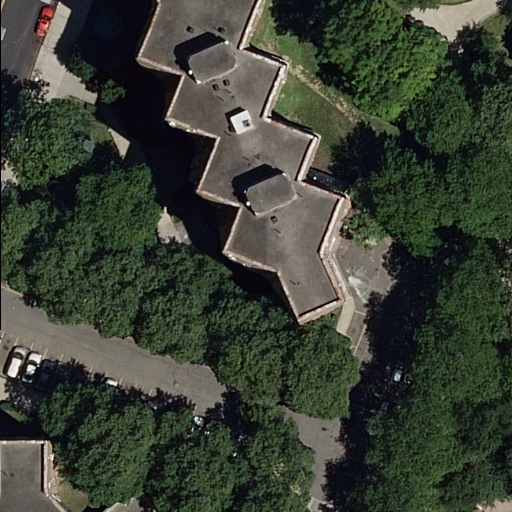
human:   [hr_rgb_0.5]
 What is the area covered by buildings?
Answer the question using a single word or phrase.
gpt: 1332m2

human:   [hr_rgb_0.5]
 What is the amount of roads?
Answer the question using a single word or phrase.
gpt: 5

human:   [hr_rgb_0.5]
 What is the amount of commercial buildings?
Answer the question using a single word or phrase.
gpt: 0

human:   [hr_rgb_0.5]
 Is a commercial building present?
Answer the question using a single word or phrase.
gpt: no

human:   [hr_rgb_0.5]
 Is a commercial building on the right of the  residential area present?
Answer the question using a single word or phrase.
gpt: no

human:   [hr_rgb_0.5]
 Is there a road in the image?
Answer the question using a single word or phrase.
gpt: yes

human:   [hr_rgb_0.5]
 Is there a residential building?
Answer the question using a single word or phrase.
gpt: yes

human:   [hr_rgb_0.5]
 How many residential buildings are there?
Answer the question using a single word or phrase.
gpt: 3

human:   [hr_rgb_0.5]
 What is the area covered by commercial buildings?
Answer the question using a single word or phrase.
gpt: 0m2

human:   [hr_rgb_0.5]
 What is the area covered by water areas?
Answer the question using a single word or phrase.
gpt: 0m2

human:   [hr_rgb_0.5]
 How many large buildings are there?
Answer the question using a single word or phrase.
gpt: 1

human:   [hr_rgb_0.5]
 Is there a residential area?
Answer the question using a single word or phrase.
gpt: yes

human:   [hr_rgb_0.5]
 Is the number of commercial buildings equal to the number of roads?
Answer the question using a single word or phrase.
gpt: no

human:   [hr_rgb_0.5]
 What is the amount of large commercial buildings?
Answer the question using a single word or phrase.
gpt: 0

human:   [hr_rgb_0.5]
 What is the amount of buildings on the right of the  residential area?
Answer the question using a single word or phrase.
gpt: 0

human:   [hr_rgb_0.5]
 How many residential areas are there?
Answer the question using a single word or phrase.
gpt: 1

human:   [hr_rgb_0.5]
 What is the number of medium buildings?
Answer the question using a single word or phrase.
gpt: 1

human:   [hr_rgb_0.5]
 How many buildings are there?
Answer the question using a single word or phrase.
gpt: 3

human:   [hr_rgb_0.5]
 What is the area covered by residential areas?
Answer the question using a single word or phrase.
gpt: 9802m2

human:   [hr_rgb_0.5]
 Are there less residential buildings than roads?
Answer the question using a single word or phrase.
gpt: yes

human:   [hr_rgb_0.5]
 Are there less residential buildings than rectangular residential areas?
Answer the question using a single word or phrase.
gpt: no

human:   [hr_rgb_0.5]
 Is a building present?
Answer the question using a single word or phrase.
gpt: yes

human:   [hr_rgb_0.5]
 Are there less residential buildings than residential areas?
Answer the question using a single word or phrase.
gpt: no

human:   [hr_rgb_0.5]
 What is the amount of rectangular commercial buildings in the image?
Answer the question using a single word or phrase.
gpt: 0

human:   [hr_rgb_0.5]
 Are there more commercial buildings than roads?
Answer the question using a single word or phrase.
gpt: no

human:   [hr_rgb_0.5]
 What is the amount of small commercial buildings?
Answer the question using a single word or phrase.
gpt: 0

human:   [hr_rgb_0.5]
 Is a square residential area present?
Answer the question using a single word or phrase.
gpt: no

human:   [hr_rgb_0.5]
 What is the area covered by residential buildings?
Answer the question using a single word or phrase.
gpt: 1332m2

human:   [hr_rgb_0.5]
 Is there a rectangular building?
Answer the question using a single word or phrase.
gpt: yes

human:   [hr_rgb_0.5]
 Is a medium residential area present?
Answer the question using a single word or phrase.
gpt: no

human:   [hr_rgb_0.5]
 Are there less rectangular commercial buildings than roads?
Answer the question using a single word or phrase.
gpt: yes

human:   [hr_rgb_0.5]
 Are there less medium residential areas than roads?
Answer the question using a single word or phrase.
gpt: yes

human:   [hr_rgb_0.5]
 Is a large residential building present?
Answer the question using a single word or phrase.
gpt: yes

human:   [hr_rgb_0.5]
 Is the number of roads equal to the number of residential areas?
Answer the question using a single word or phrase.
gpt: no

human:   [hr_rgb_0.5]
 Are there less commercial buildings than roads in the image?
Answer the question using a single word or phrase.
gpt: yes

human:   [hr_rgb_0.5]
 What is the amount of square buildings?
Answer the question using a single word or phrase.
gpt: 0

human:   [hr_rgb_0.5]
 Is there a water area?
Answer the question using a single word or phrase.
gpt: no

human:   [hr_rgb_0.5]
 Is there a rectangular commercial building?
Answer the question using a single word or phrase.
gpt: no

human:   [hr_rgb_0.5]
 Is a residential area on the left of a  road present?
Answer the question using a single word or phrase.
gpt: no

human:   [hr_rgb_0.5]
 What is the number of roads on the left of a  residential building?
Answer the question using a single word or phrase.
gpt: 3

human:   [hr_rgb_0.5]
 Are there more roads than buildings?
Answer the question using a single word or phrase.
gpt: yes

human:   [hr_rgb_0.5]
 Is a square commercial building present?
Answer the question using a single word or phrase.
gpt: no

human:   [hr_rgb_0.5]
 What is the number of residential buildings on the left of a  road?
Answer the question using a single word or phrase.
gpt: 3

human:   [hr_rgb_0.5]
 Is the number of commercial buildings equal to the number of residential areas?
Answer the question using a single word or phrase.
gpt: no

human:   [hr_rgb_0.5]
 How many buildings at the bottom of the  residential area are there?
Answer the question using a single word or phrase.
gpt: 0

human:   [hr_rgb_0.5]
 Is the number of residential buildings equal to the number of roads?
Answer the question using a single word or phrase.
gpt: no

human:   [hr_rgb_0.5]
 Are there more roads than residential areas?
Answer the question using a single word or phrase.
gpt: yes

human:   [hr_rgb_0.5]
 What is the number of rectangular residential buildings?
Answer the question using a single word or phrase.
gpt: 2

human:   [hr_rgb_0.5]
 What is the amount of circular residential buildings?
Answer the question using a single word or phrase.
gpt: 0

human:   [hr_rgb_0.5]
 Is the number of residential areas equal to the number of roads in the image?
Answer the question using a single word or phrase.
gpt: no

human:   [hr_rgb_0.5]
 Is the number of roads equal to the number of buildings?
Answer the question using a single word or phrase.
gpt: no

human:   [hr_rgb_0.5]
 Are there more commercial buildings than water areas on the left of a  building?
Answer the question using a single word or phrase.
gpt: no

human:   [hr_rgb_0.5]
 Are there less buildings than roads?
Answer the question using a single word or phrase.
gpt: yes

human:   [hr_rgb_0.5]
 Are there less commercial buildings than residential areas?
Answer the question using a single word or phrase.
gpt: yes

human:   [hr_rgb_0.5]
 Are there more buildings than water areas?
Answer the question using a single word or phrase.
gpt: yes

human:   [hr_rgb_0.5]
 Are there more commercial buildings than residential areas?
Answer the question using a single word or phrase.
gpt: no

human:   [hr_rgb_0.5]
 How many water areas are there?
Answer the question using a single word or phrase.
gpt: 0

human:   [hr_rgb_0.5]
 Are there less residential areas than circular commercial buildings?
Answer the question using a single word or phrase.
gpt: no

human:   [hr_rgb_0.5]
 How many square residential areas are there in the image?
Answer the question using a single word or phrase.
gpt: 0

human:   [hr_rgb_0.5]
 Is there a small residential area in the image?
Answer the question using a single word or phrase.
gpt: no

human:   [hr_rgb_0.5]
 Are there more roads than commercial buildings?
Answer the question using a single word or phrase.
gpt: yes

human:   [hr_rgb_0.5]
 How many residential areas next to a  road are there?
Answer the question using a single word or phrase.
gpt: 1

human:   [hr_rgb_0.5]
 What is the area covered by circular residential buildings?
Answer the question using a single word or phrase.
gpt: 0m2

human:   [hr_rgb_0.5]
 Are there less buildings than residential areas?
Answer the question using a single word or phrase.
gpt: no